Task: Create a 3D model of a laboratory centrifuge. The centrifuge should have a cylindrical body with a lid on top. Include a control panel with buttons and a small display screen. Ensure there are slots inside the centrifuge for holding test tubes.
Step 556:
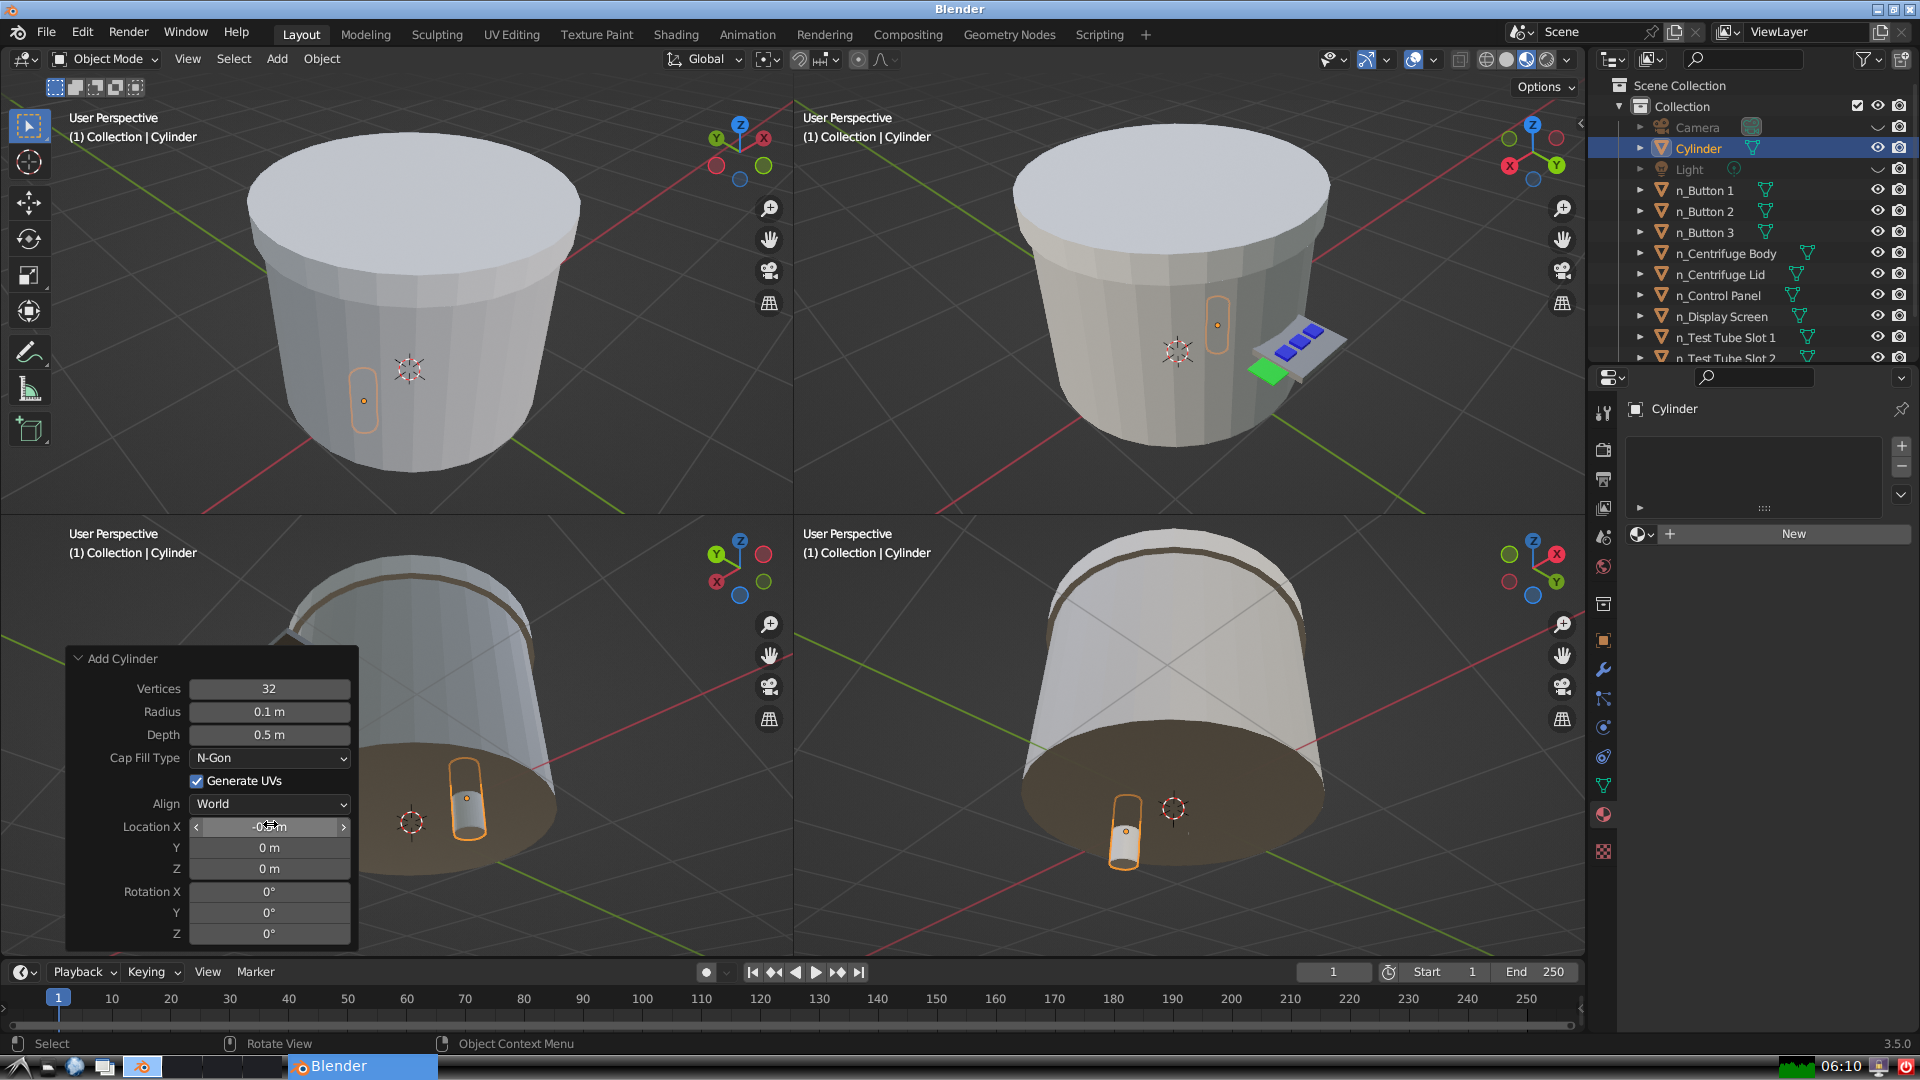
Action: {"mouse_move": [270, 844]}